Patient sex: M
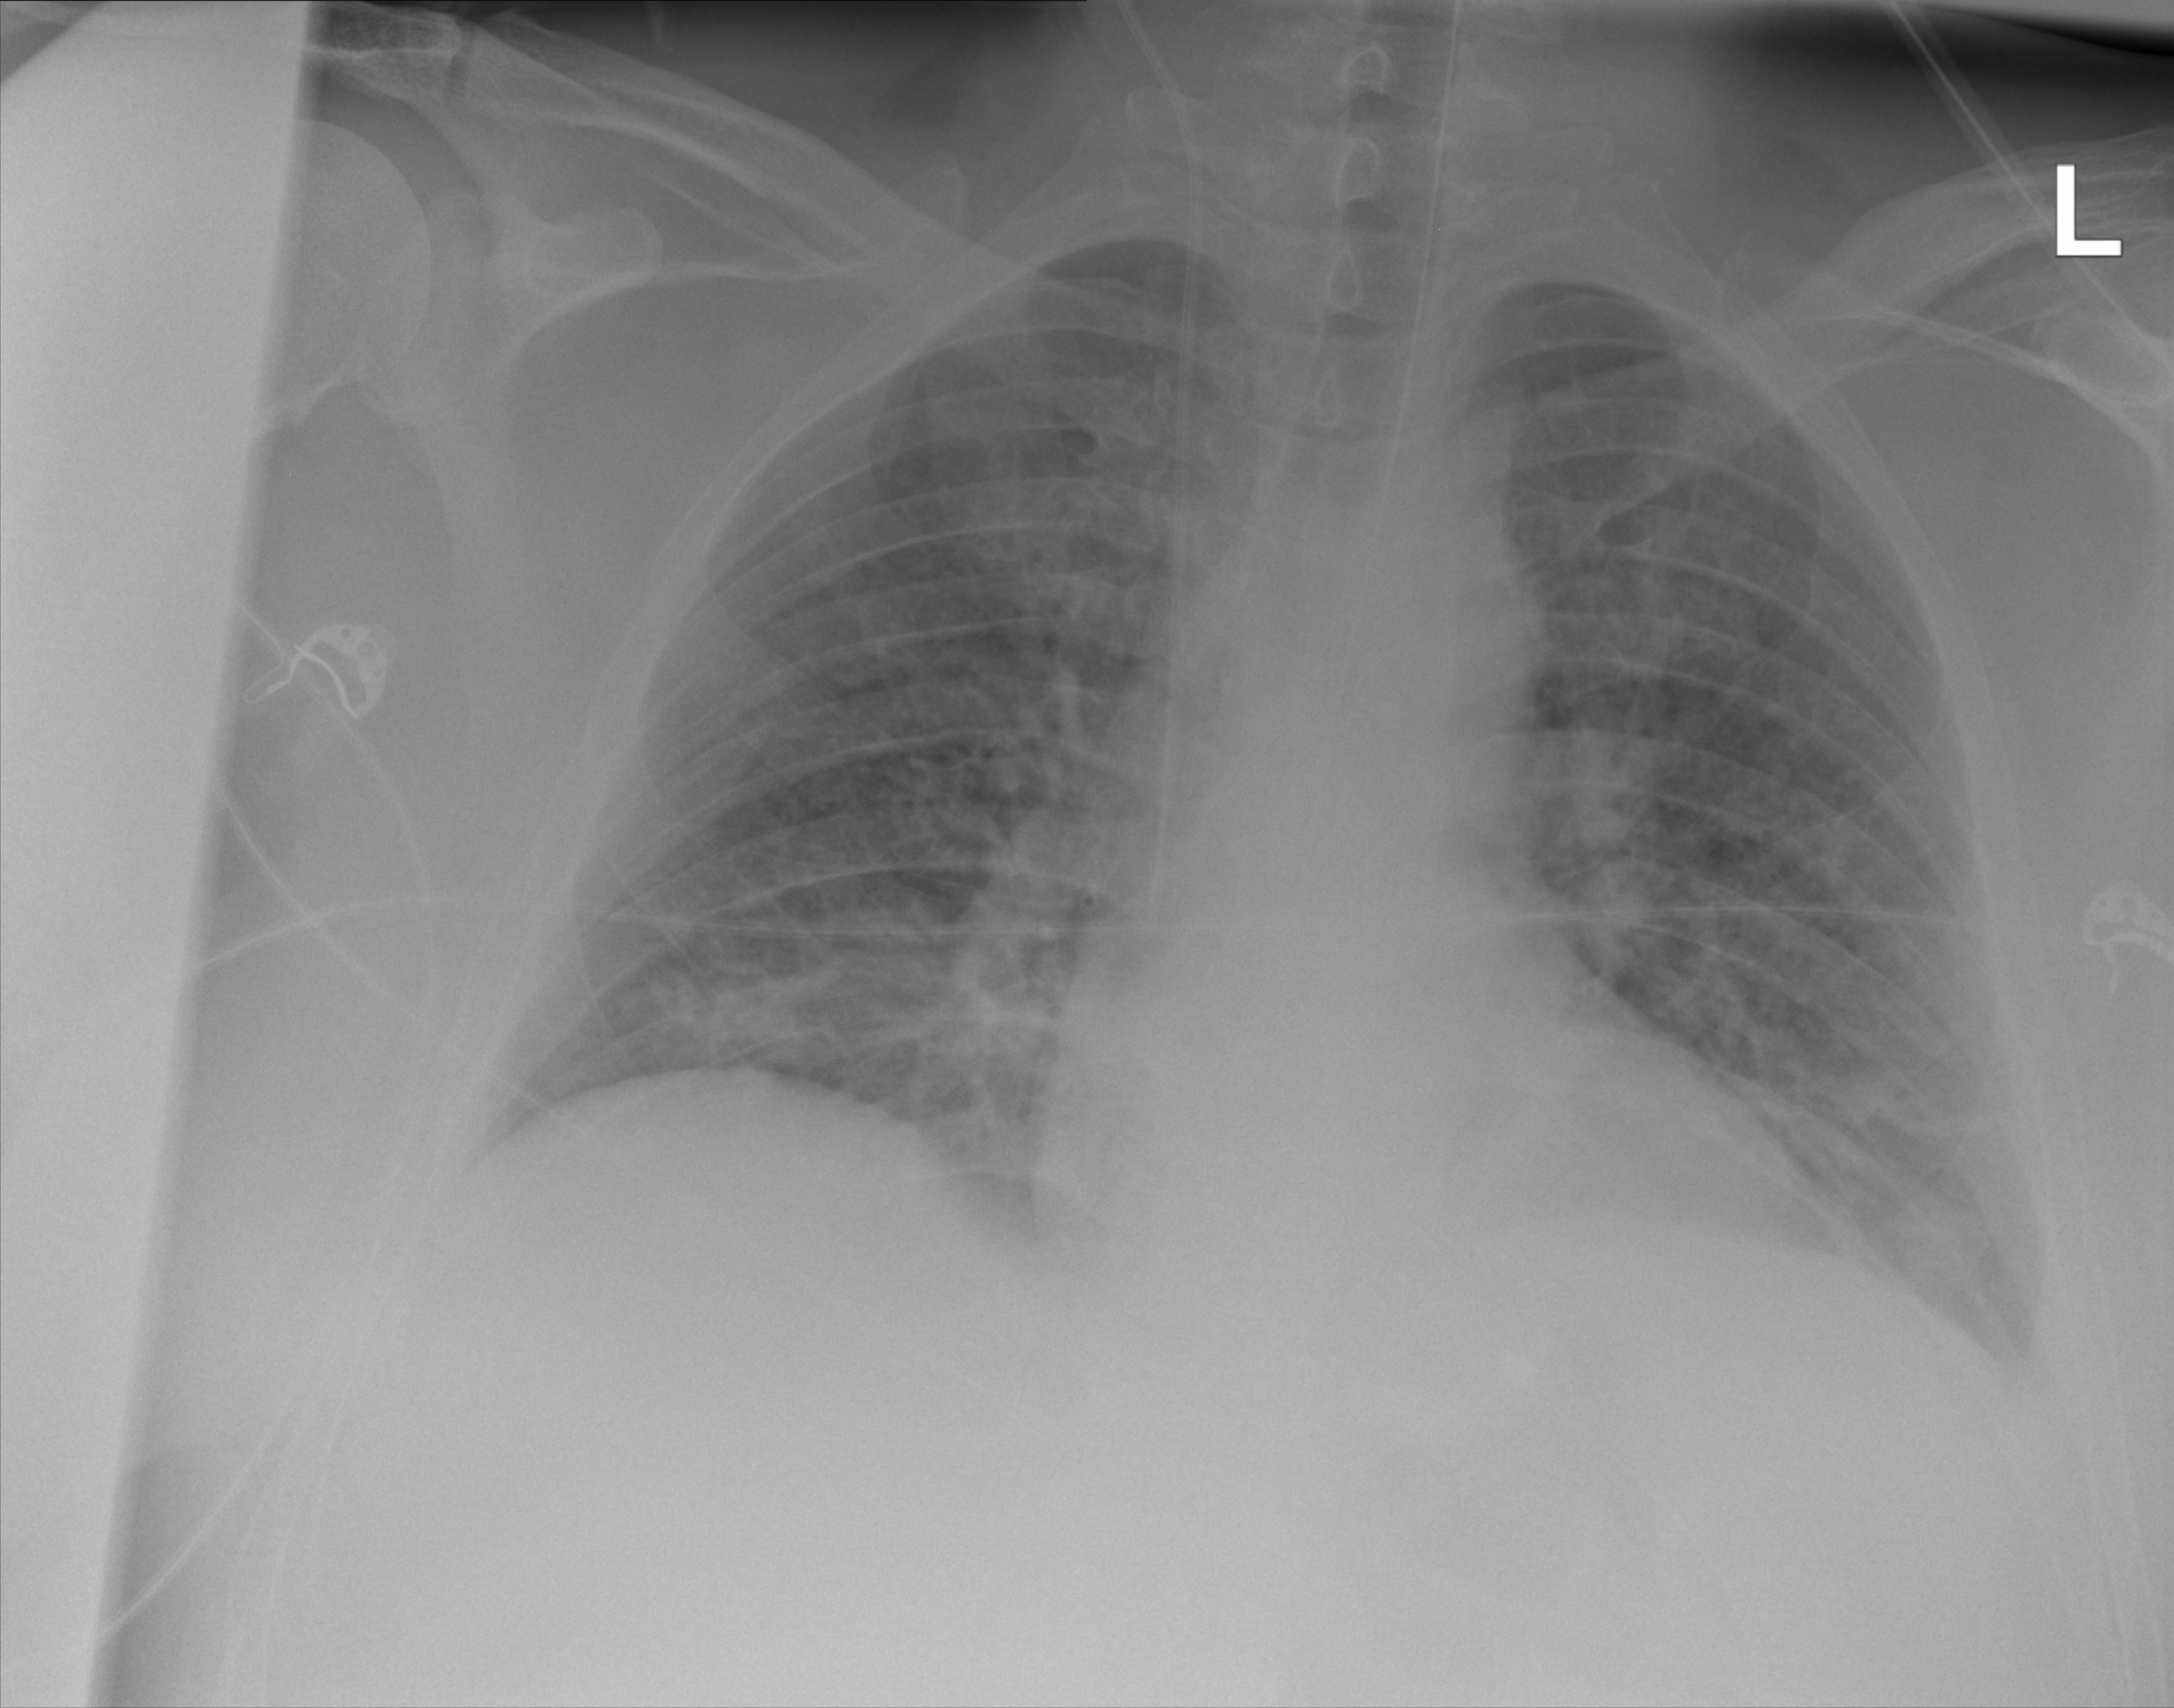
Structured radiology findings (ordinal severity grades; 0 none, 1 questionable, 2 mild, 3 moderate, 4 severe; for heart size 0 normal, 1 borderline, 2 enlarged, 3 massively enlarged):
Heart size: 0
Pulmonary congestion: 2
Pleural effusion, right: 0
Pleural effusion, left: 2
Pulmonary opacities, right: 2
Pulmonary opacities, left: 2
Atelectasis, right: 3
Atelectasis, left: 3